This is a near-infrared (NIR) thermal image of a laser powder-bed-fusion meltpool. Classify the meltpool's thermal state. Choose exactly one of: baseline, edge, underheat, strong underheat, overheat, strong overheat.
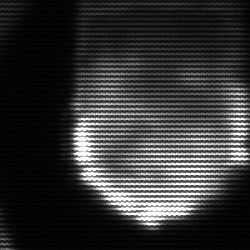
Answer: edge